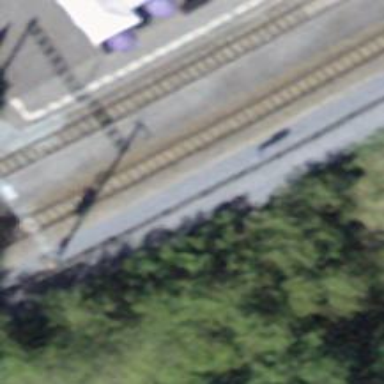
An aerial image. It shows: Narrow-gauge railway track with one electrified contact line.